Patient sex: F
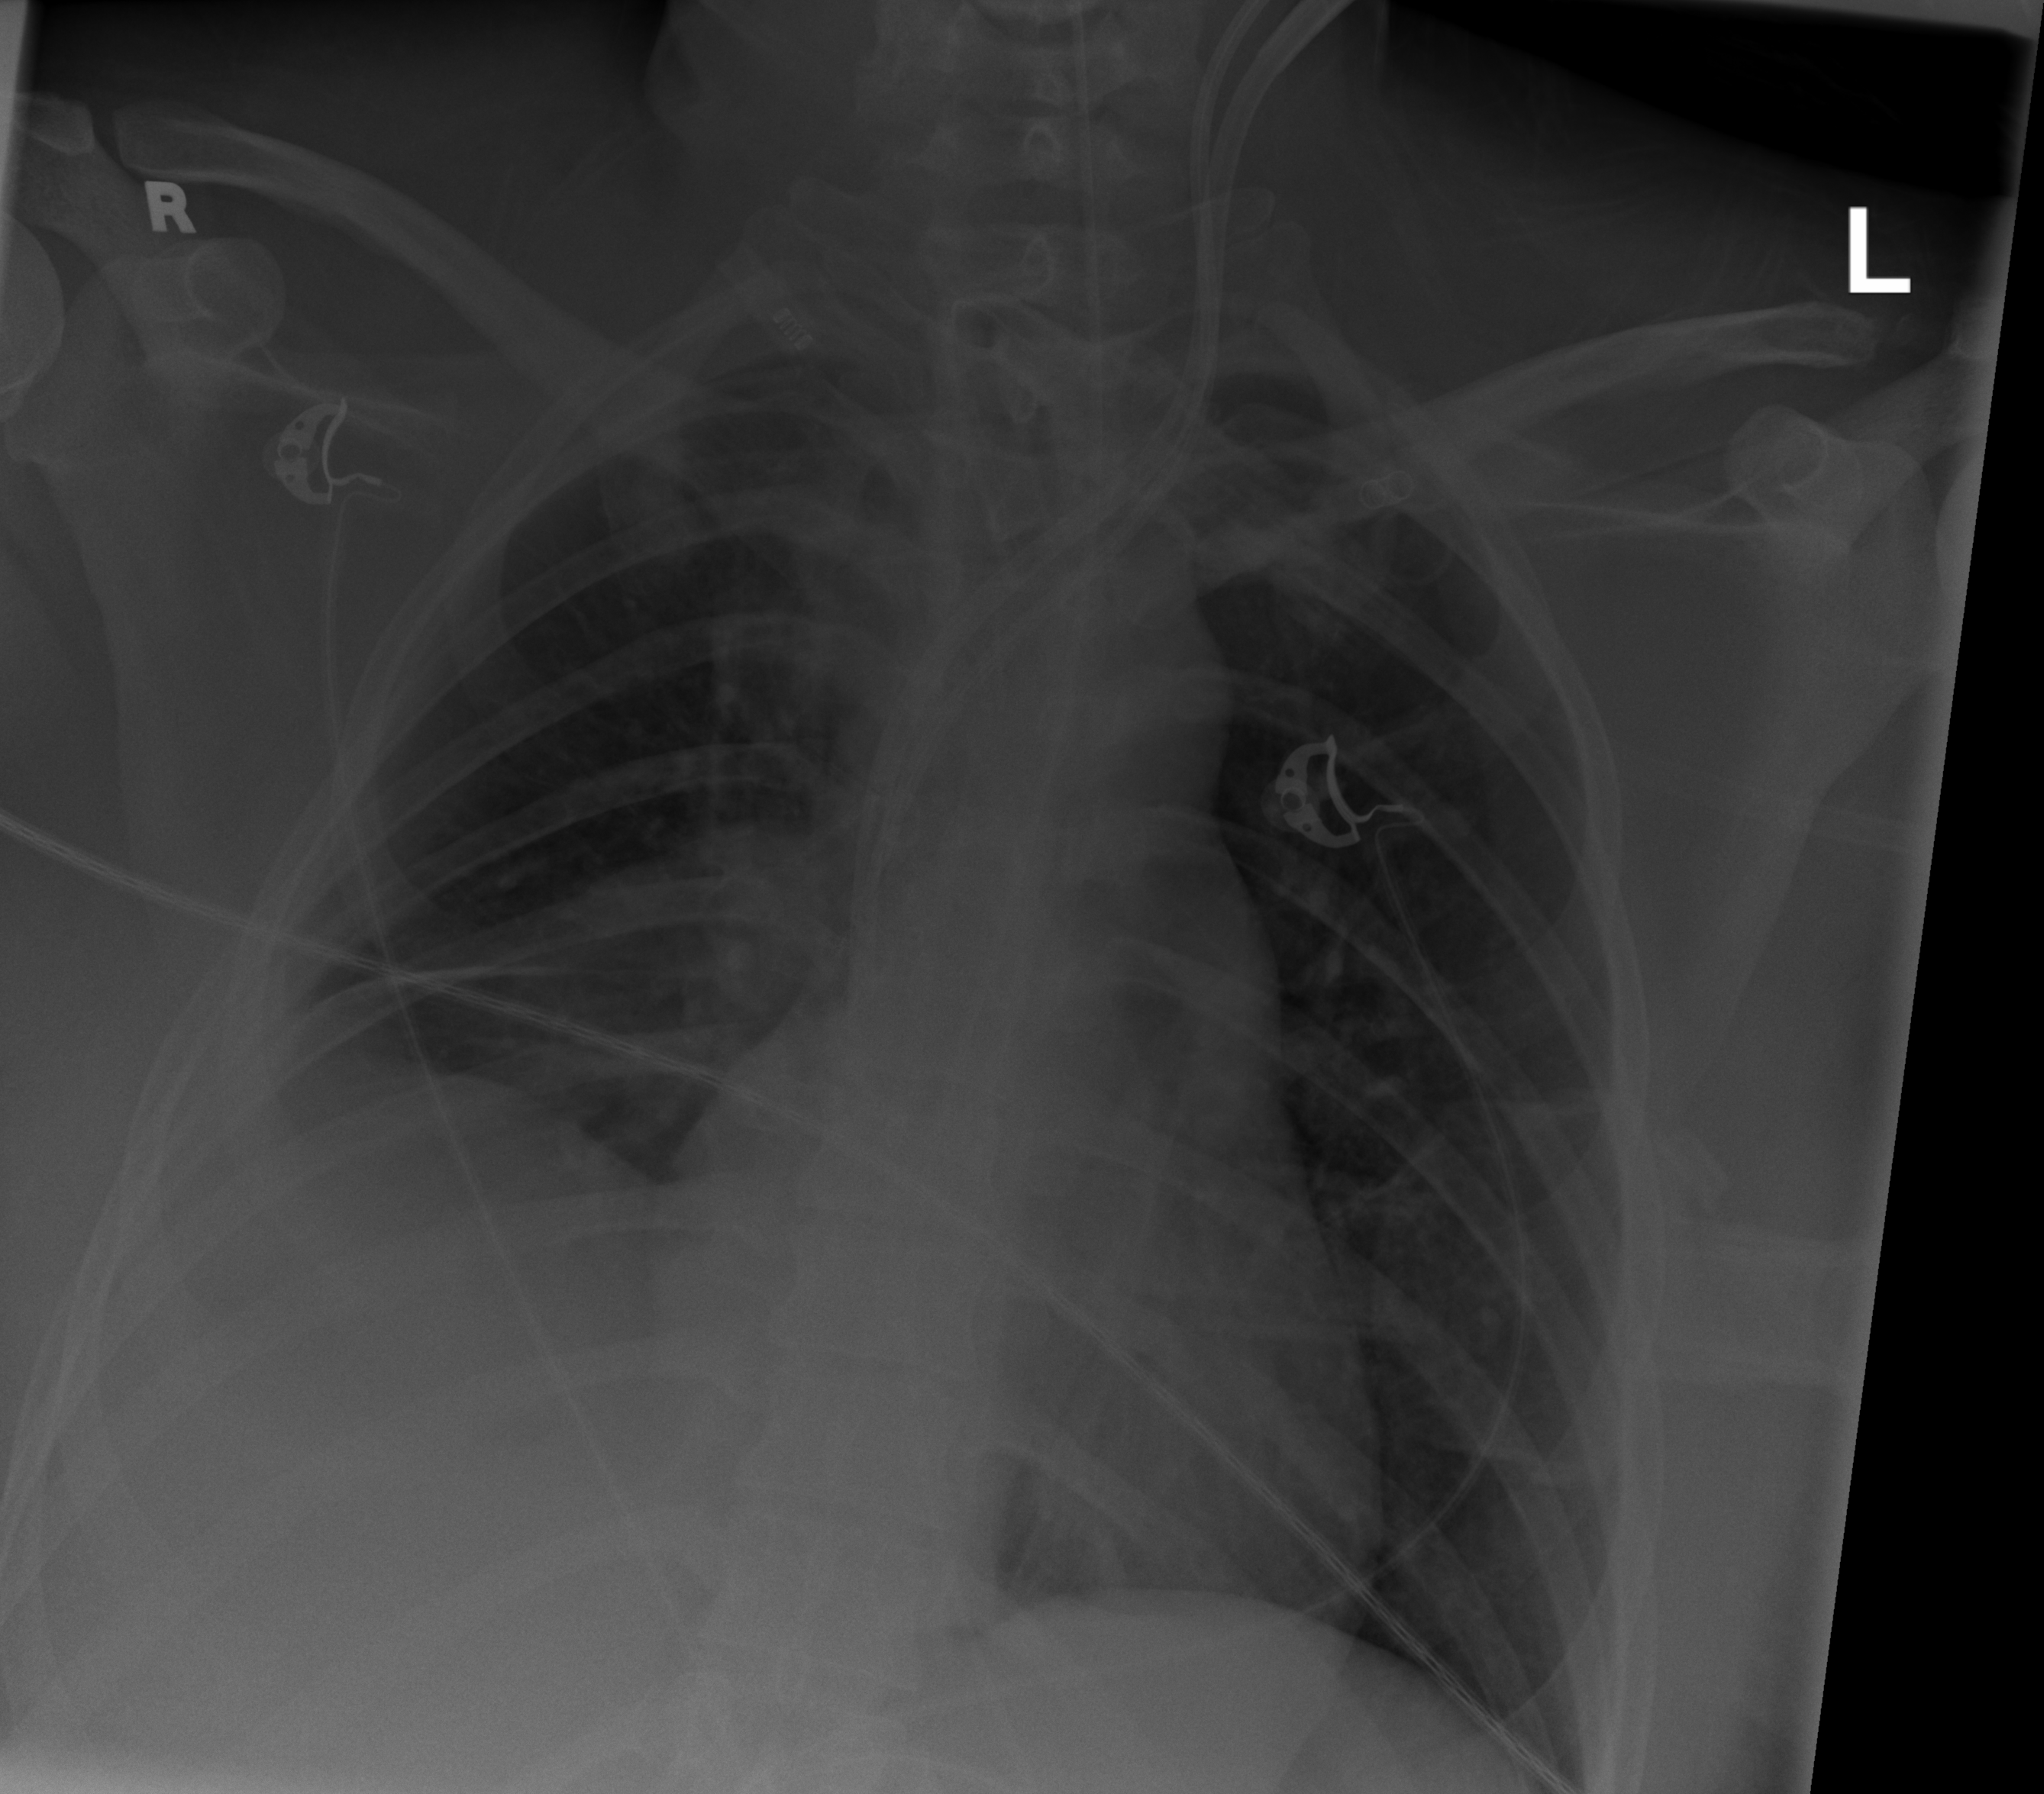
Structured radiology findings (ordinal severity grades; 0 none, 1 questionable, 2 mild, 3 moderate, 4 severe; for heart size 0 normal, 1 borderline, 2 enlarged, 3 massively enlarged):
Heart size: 0
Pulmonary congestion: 0
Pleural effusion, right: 3
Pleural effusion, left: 0
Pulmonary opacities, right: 2
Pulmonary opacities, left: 0
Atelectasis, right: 2
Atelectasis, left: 0